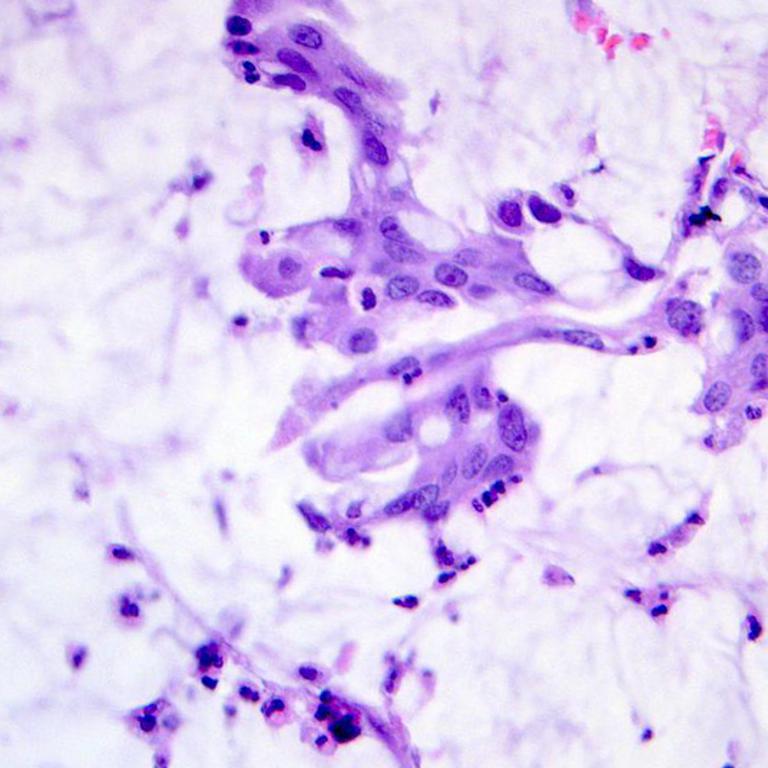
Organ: colon
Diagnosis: adenocarcinomas